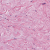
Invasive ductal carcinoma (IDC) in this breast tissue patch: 1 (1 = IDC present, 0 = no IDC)